Question: I am working with HTML table. I have created a table with 3 rows. First row having
one "key" column and one "value" column. Second row having one "key" column and two "value" column. And third row having one "Key" column and three "value" column. Though 3rd row having 3 column. So I gave first row 1st column "colspan=3" but for 2nd row there are 2 columns so I have to match its width with the 3rd row. But I cant give "colspan=1.5". Even if I give its taking it as round off. I need to match the 1st and 2nd column width with the 1st column.
'''
<table>
<tr>
<td>Key</td>
<td>Value</td>
</tr>
<tr>
<td>Key</td>
<td>Value</td>
<td>Value</td>
</tr>
<tr
<td>Key</td>
<td>Value</td>
<td>Value</td>
<td>Value</td>
</tr>
</table>
'''
I need to create the table which is shown in the following image. I tried with colspan but it is not working.

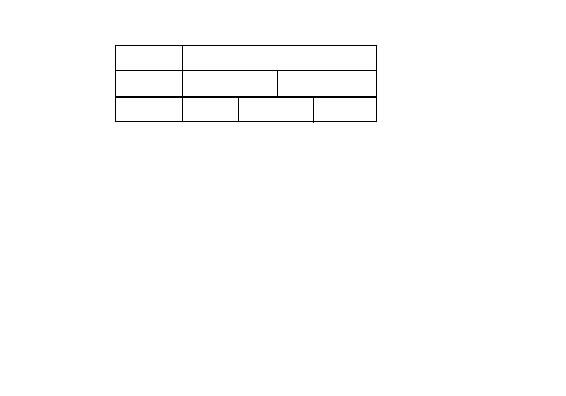
Answer: Try this.
'''
<table>
<tr><td>Key</td>
<td colspan=6>value</td>
</tr>
<tr>
<td>key </td>
<td colspan=3>value</td>
<td colspan=3>value</td>
</tr>
<tr>
<td>Key</td>
<td colspan=2>value</td>
<td colspan=2>value</td>
<td colspan=2>value</td>
</tr>
</table>
'''